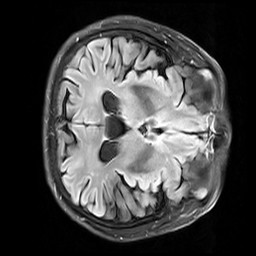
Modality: FLAIR
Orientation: axial
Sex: male
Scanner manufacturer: siemens
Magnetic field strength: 3 T
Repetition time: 10 s
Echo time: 0.09 s